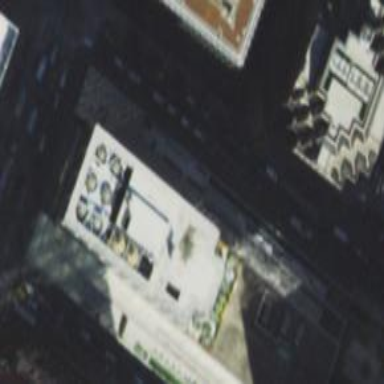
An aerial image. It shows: The building has flat concrete roof.